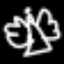
Label: angel